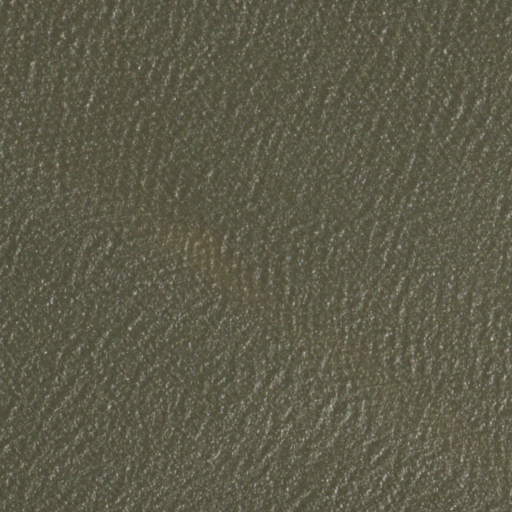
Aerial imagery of island in Louisiana named Creole Gap Key containing only open water